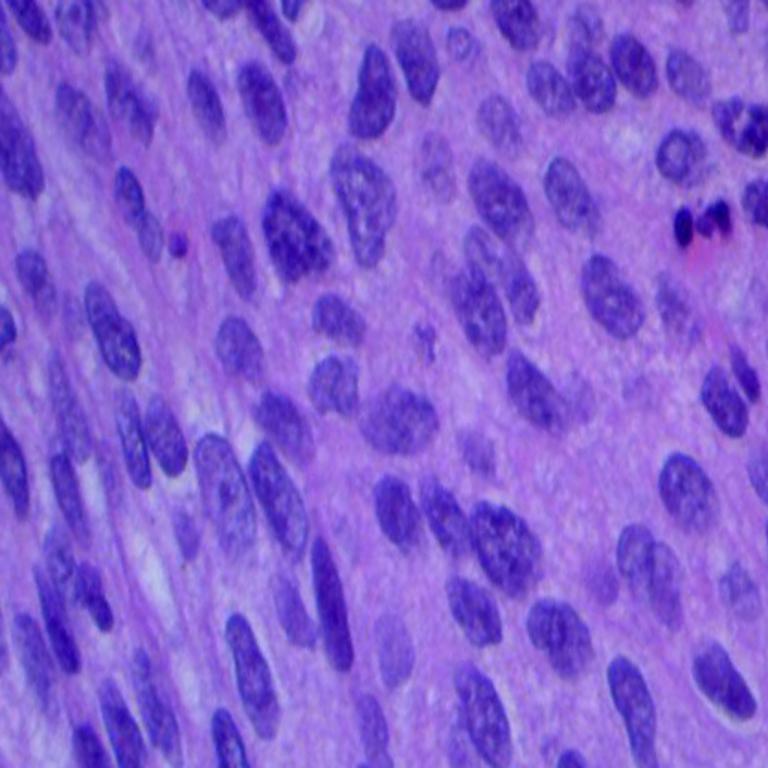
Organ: lung
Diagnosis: squamous carcinomas